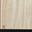
Piece: xx